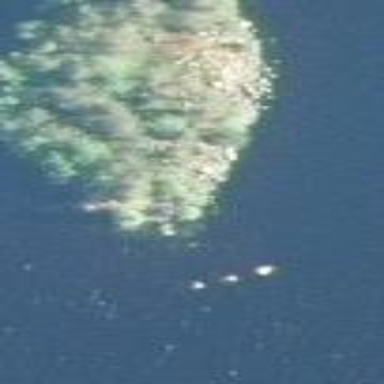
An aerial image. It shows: Islet.